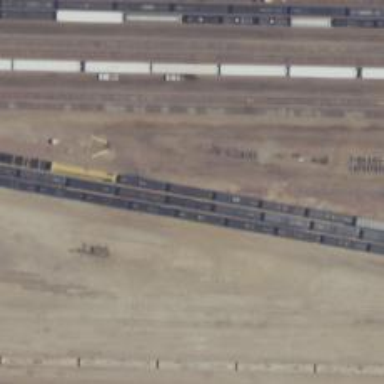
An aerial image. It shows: Railway yard used for servicing trains.